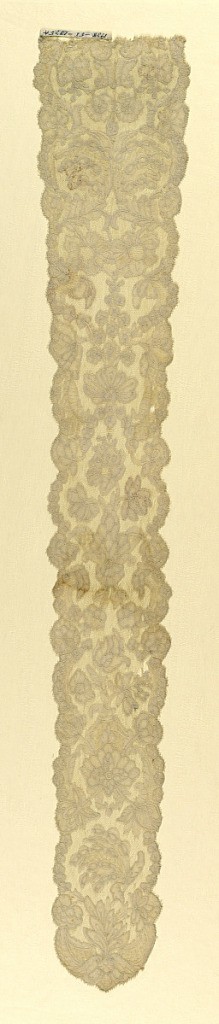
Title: Cap streamer
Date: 18th century
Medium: linen Technique: bobbin lace, Brussels style
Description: Brussels-style cap streamer in pattern showing naturalistic flowers in compartments.